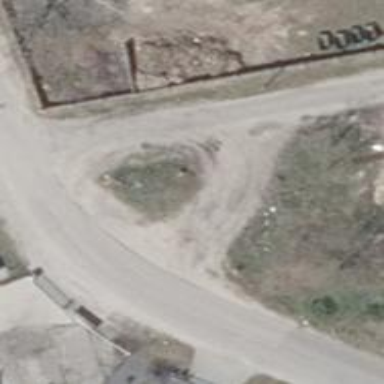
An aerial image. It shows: Sandy alleyway designated as service road.